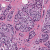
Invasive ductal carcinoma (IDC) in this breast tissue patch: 1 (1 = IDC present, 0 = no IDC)